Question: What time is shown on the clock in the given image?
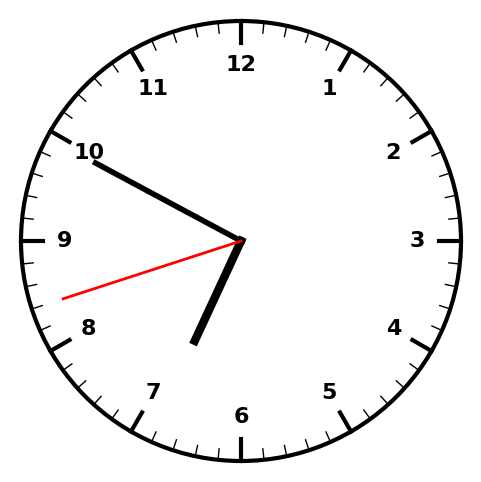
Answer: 06:49:42